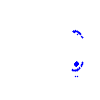
Particle: electron